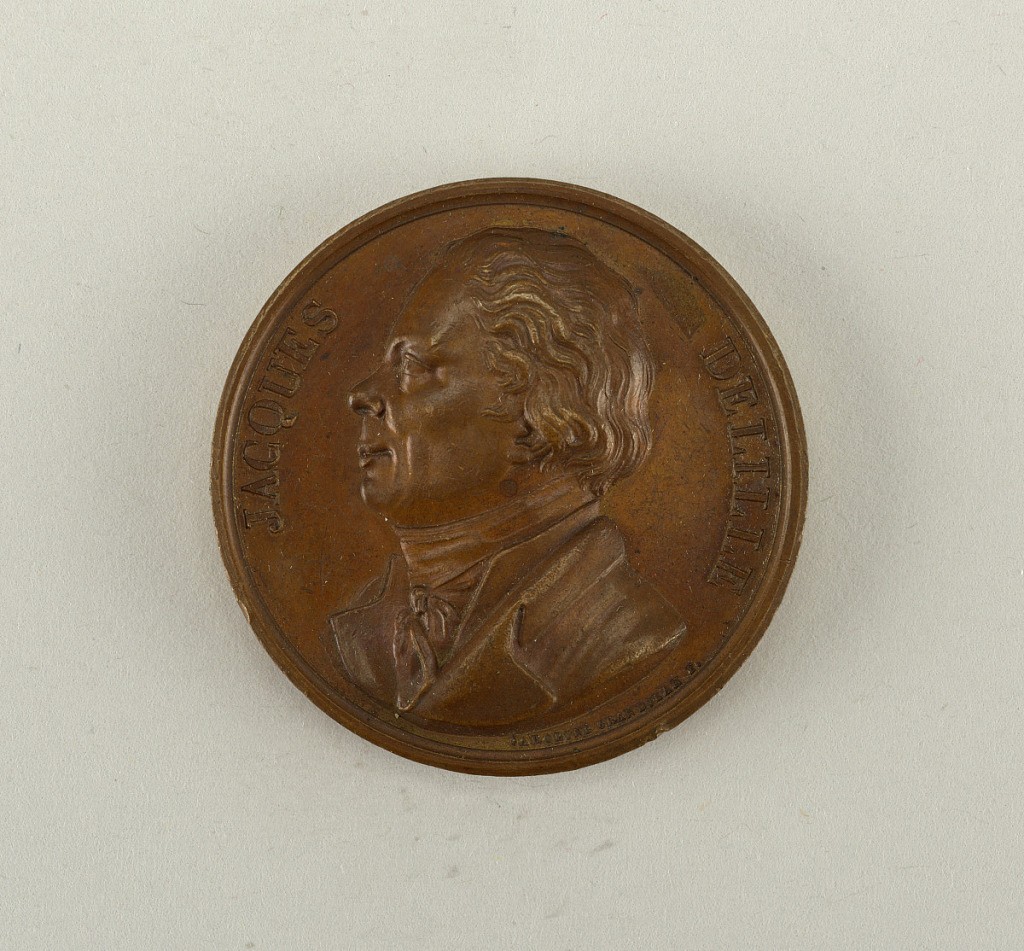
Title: Galerie métallique des grands hommes français (Great Men of France)
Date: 1822
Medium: Cast bronze
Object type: Medal
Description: Bust of Olivier de Serres (1539 - 1619). Artist Donadis.